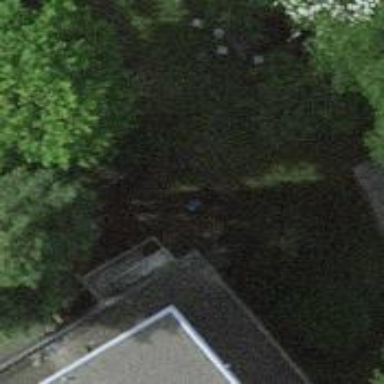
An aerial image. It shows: Retaining wall.